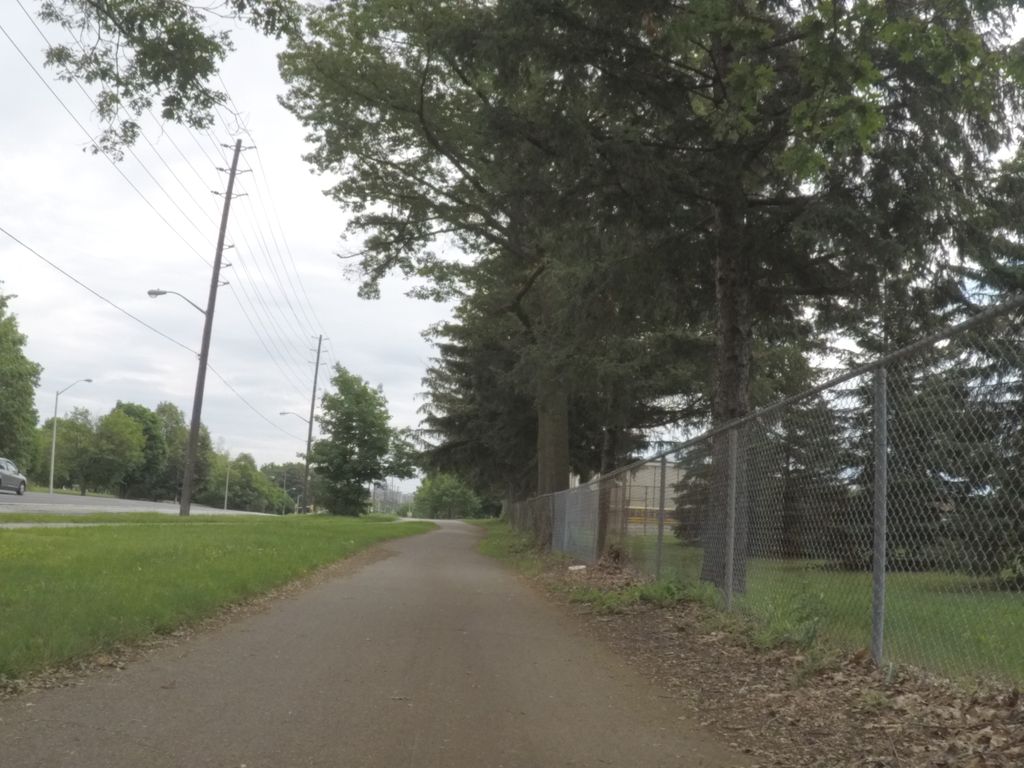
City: toronto